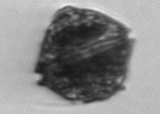
Label: Alexandrium_catenella